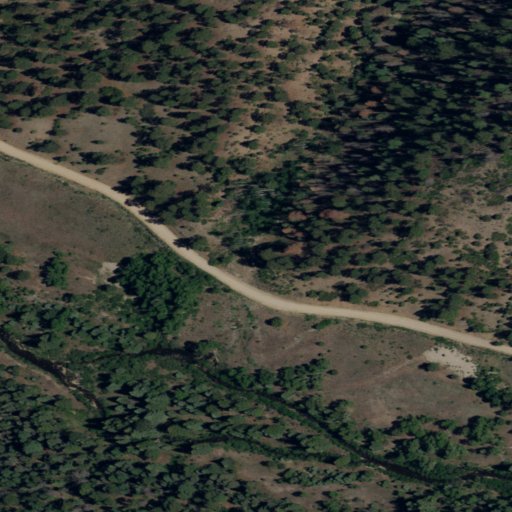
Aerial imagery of valley in New Mexico named La Jara Canyon containing evergreen forest, shrub, woody wetlands, and grassland